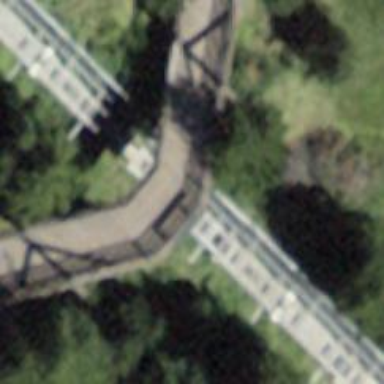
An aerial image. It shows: Footway road with bridge and no sidewalk.